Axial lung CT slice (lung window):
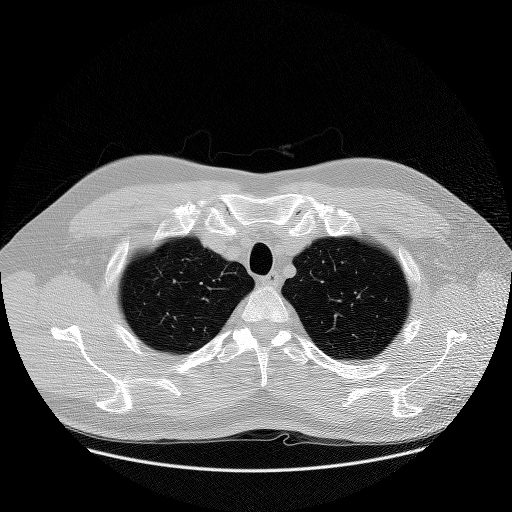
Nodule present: no